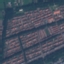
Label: Residential